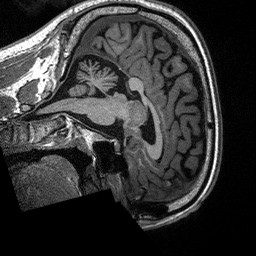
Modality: T1w
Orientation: sagittal
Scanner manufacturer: siemens
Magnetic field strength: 3 T
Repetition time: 2.2 s
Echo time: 0.00234 s